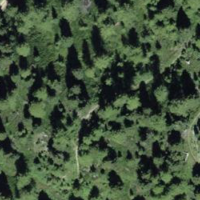
EUNIS habitat code: 43
Species observed at this site:
Pinguicula alpina